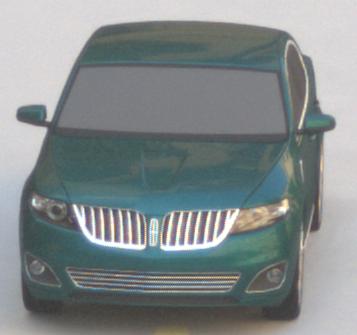
Make: Lincoln
Model: MKS
Detailed model: -
Model produced from: 2008
Model produced until: 2011
Doors: 4
Color: blue
Road condition: dry road
Daytime: morning or afternoon
Contrast: low contrast